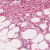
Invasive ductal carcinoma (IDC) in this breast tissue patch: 0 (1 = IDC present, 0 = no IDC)